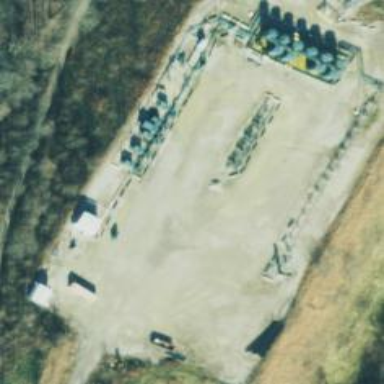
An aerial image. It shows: Industrial area dedicated to fracking.